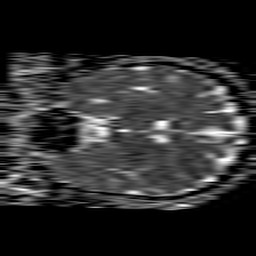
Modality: ADC
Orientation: coronal
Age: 42
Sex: male
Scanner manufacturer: philips
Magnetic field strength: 1.5 T
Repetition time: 4.6 s
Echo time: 0.08528 s